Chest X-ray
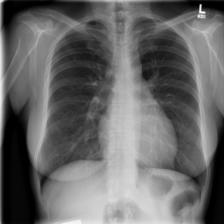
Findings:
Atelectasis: negative
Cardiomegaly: negative
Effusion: negative
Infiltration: negative
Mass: negative
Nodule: negative
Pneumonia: negative
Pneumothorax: negative
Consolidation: negative
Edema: negative
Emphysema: negative
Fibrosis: negative
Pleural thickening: negative
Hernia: negative